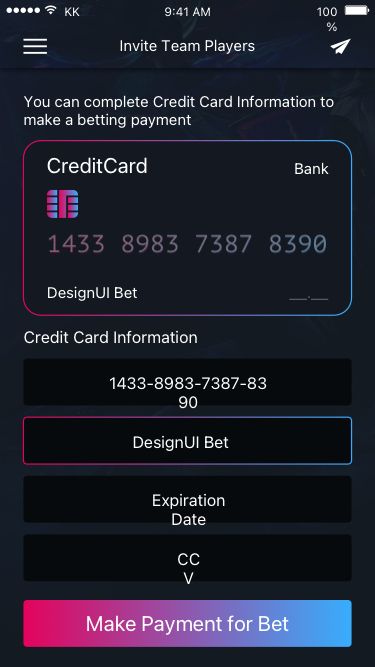
Text in this UI design:
9:41 AM
KK
100%
Invite Team Players
Make Payment for Bet
You can complete Credit Card Information to make a betting payment
Credit Card Information
1433-8983-7387-8390
DesignUI Bet
Expiration Date
CCV
CreditCard
Bank
1433 8983 7387 8390
__.__
DesignUI Bet